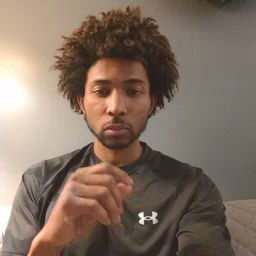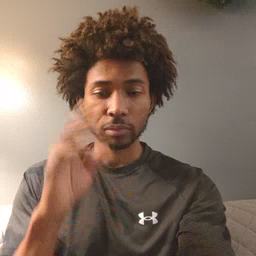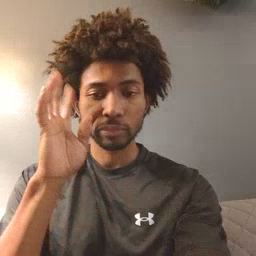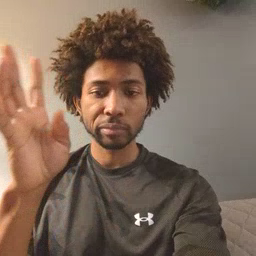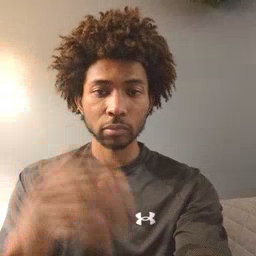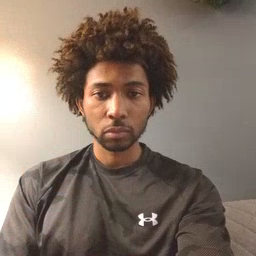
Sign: pretend